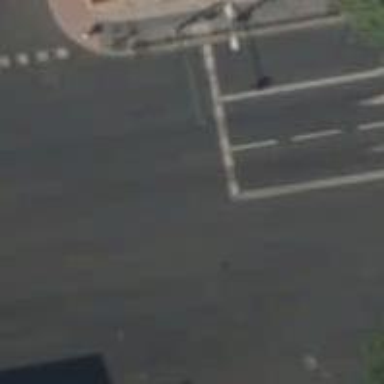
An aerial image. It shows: Secondary road with asphalt surface.